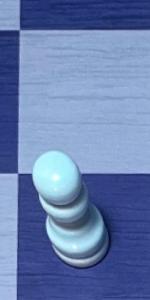
Label: Pawn_White